Interaction volume radius: 10 \u00c5
Interaction volume height: 10 \u00c5
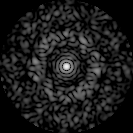
Disorder parameter: 0.8665